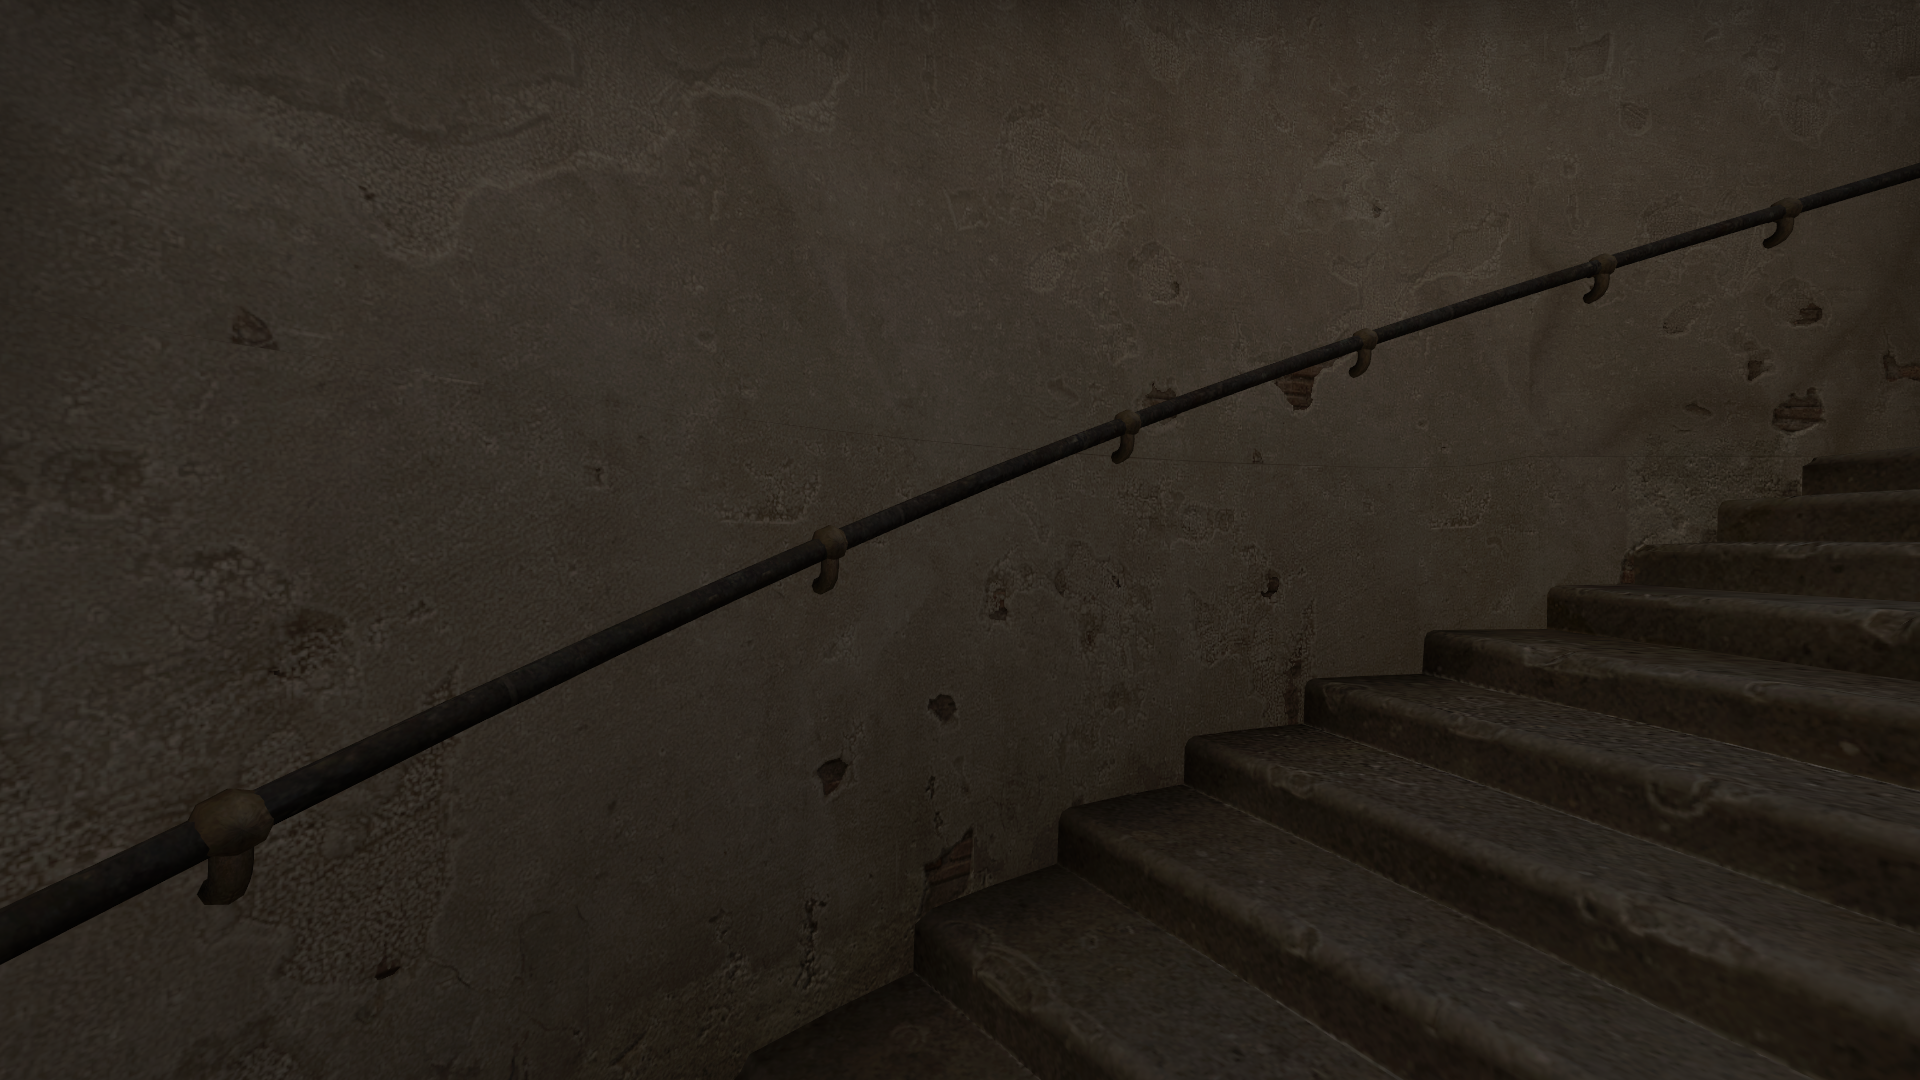
Map: de_dust2